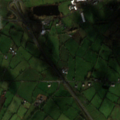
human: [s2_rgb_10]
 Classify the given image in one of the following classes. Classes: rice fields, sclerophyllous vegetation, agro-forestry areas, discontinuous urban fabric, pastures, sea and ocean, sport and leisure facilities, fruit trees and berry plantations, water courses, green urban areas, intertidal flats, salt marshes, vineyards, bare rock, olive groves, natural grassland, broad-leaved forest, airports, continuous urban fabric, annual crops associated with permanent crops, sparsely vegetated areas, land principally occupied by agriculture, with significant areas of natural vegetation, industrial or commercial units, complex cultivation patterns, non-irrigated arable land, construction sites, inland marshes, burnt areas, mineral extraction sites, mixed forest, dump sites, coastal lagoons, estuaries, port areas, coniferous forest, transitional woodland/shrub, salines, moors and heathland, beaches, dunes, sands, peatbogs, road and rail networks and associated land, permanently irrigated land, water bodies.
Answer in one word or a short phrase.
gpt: discontinuous urban fabric, industrial or commercial units, road and rail networks and associated land, pastures